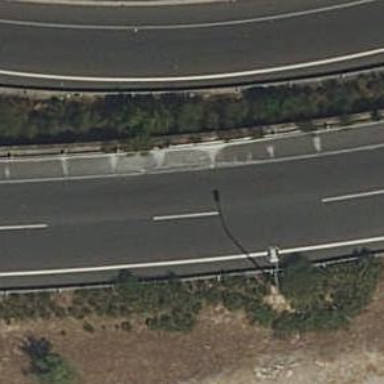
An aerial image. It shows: Motorway link.